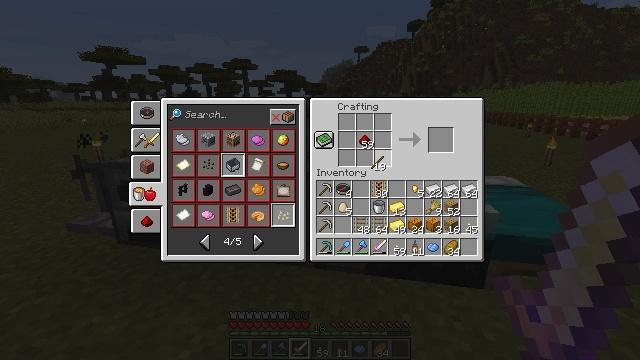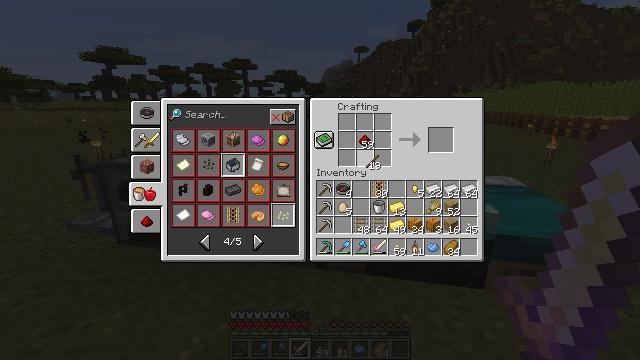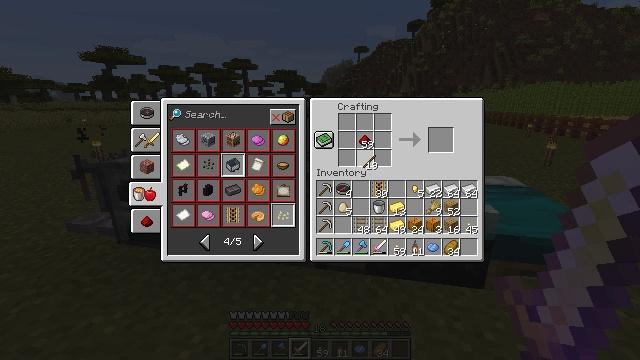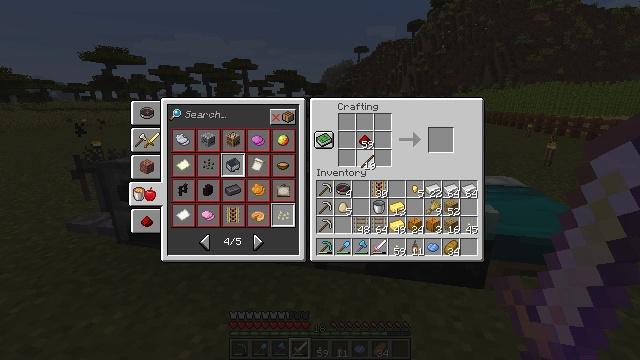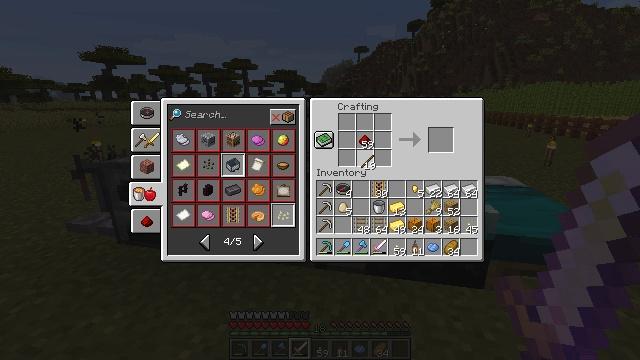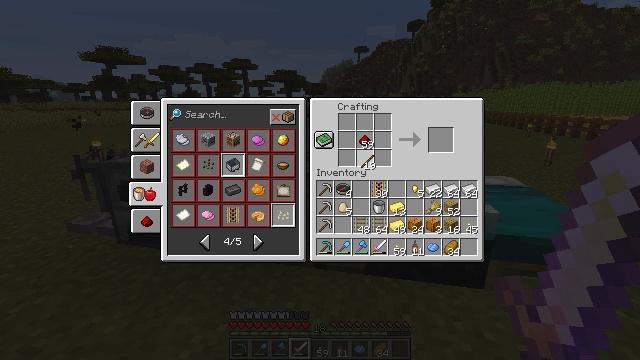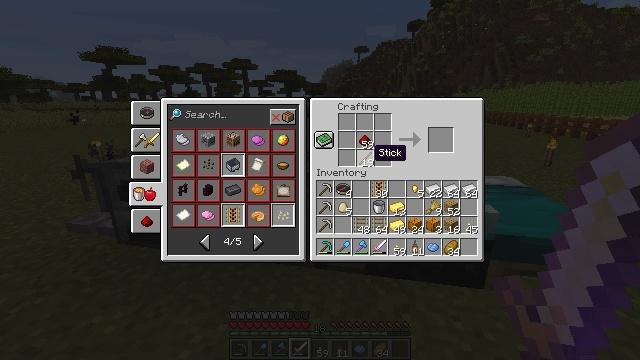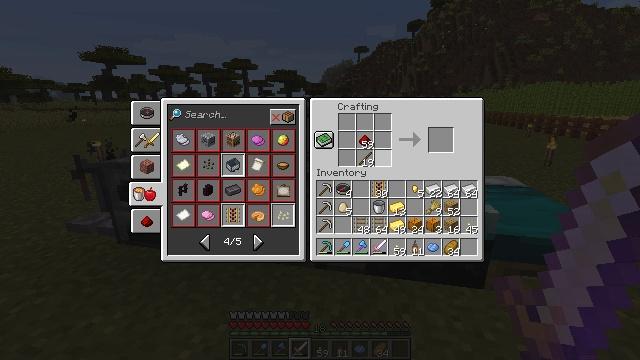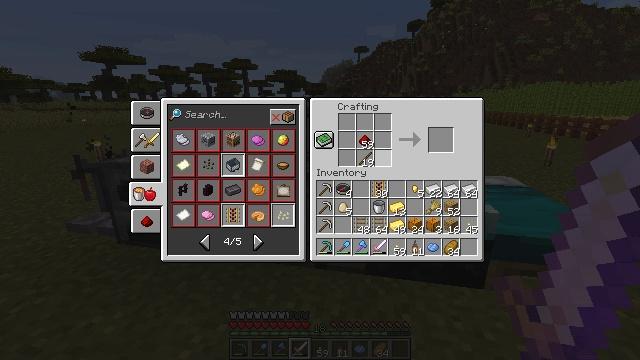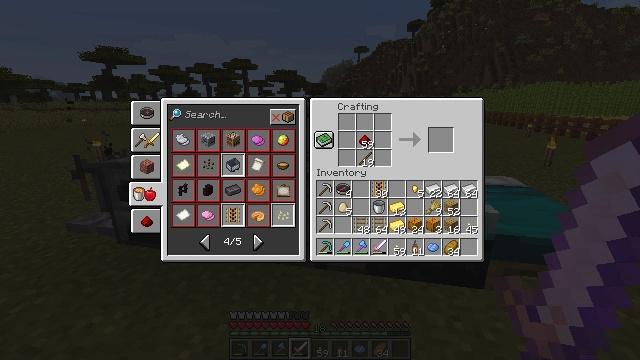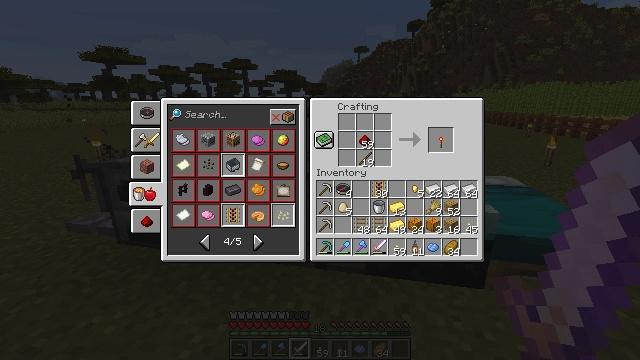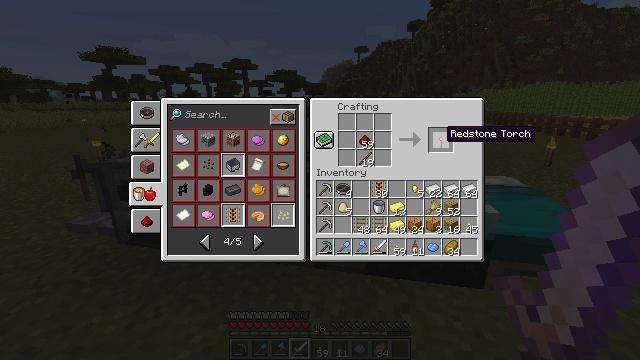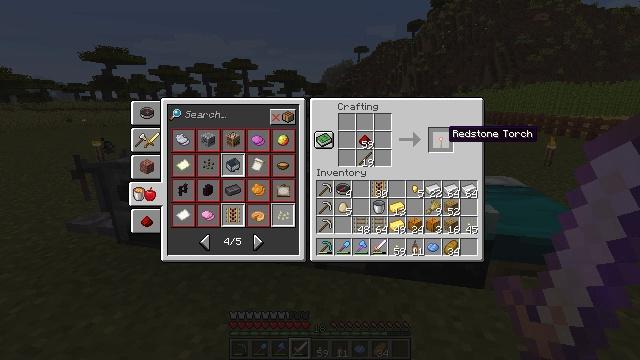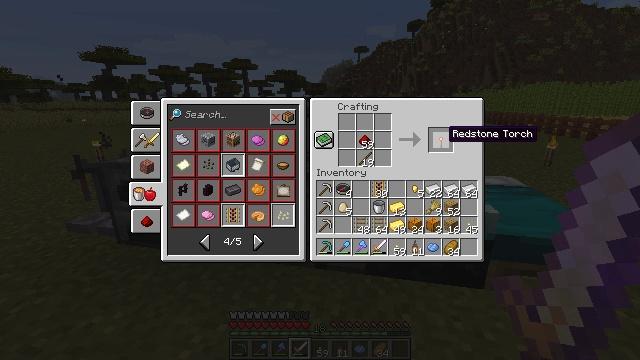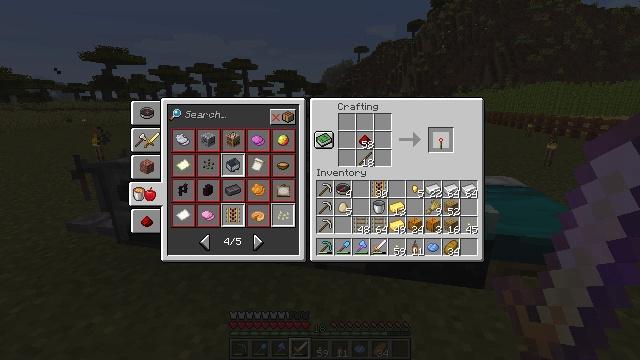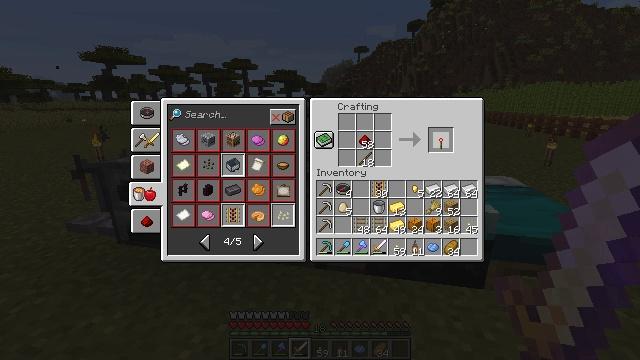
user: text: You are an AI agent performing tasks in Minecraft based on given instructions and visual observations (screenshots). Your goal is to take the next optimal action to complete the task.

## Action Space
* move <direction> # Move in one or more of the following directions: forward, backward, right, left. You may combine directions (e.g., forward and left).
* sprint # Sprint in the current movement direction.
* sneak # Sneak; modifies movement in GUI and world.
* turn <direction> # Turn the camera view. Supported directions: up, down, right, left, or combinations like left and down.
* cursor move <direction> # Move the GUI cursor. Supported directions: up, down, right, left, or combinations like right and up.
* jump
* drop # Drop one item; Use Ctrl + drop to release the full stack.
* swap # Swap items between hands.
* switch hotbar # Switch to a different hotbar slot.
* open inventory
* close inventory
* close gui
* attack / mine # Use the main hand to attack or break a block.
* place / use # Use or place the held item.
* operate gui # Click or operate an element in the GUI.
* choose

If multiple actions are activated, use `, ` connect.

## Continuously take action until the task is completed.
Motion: motion action
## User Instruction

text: Make a redstone torch on the crafting table.
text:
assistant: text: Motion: no_op
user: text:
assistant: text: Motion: no_op
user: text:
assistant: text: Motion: no_op
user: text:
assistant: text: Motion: operate gui
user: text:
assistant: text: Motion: operate gui
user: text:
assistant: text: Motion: no_op
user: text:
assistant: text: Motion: cursor move right
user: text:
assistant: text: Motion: cursor move right
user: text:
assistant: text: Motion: cursor move right
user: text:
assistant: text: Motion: cursor move right
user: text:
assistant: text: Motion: cursor move right
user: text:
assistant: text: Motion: no_op
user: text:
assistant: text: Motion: no_op
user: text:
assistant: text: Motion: operate gui
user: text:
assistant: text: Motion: operate gui
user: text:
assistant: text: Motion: operate gui
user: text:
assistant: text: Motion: no_op
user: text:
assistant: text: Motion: operate gui
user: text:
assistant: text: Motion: operate gui
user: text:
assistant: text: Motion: no_op
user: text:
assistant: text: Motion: no_op
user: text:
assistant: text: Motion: operate gui
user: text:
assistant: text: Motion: operate gui
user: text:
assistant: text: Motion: no_op
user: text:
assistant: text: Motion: operate gui
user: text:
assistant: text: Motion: operate gui
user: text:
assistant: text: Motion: operate gui
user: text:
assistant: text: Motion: no_op
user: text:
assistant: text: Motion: operate gui
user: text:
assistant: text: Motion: operate gui